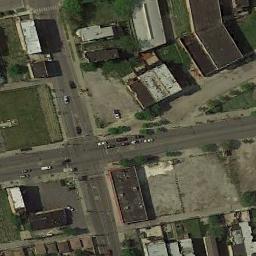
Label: intersection